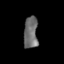
Tissue: skin
Cell type: Fibroblasts
Senescence score: 0.6818
Nuclear area (px): 433
Mean DAPI intensity: 109.118